Question: I am developing an iOS app which contains login/authentication functionality - basically first time a user logins, in they need to enter relevant login details - then they are passed to main app screens - subsequent visits to the app they will be automatically authenticated.
All above works fine - the issue I have is with the Navigation bar - it appears in the main screen in the main part of the app with a back button - I don't want this to be displayed as they should not be able to return to the login screen once authenticated. I guess it's using the root navigation controller which explains the logic, but is there a way to ignore the navigation controller of the login section so the back button is not displayed in the main app.
Below is a screenshot of the structure to help my explanation - left hand group of screens are the login process right hand is the main app structure.

The code used to switch screens is as follows -
'''
SWRevealViewController *swRevealController = (SWRevealViewController *)navVC;
swRevealController.managedObjectContext = self.managedObjectContext;
[self.navigationController pushViewController:controller animated:YES];
'''
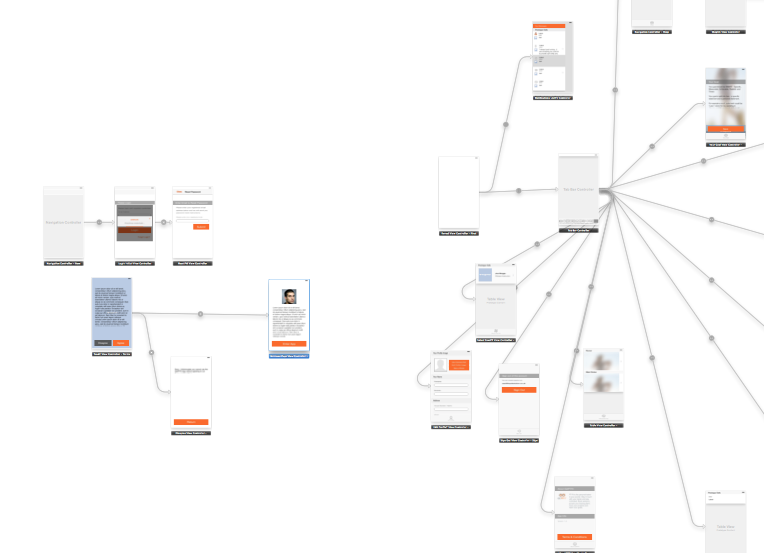
Answer: In the Screen which implements after login, the ViewDidLoad method add the line to hide back bar button.
'''
self.navigationItem.hidesBackButton = YES;
'''
Additionally you can add an 'Logout' option as
'''
UIBarButtonItem *backBarButton = [[UIBarButtonItem alloc] initWithTitle:@"Logout" style:UIBarButtonItemStyleBordered
target:self
action:@selector(LogoutClick)];
self.navigationItem.leftBarButtonItem = backBarButton;
-(void)LogoutClick {
[self showLogoutAlert];
}
-(void)showLogoutAlert {
UIAlertView *alert = [[UIAlertView alloc] initWithTitle:@""
message:@"Do you want to Logout ?"
delegate:self
cancelButtonTitle:@"Cancel"
otherButtonTitles:@"Logout", nil];
[alert show];
}
- (void)alertView:(UIAlertView *)actionSheet clickedButtonAtIndex:(NSInteger)buttonIndex {
if (buttonIndex == 1) {
[self.navigationController popToRootViewControllerAnimated:YES];
}
}
'''